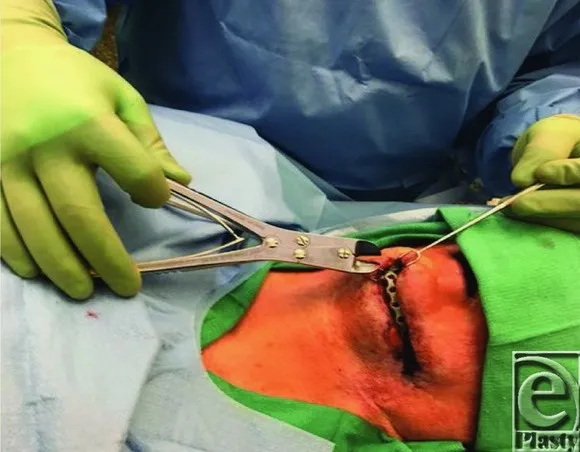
Intraoperative: large wire cutter and problematic segment of the reconstruction plate.
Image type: medical_photograph (other_medical_photograph)